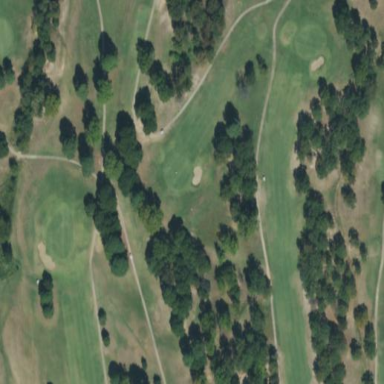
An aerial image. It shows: Golf fairway surrounded by grass.